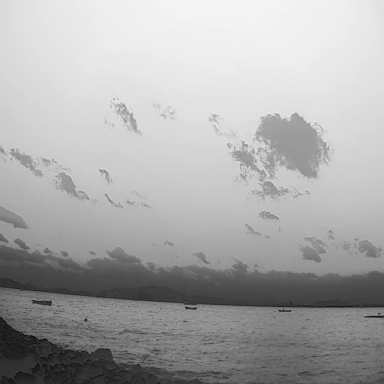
There are three bulk_carriers in the infrared image.